Question: With both my 2D physics system (box2D) and OpenGL, conplex polygons need to be decomposed into convex polygons. Ensuring models conform to this is easy. However, I would also like to edit the polygons as the simulation progresses, so I need a dynamic way of fracturing existing polygons into more polygons that are still convex.
I hope this drawing helps describe what I'm after:

My Question is, Is there an existing library that can accomplish this? And if not, what would be the least error prone way of doing it myself?
(I was looking through Boost, which has both a Geometry and a Polygon module, but the documentation is proving a little too esoteric for me to know if either can do what I want.)
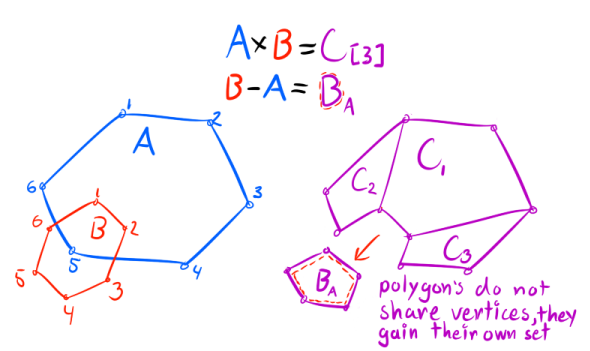
Answer: I think <URL> is what you're looking for.
As for finding the intersection, that's just a little algebra; for any two line segments it's easy to derive the corresponding lines ('rise over run', etc.),
> y = a1*x + b1y = a2*x + b2
then the point of intersection (x', y') is
> x' = (b2 - b1) / (a1 - a2)y' = a1*x' + b1
Now of course that's the point of intersection of the , to determine that the line segments actually intersect you'll need to do simple range checking with the x, y coordinates.